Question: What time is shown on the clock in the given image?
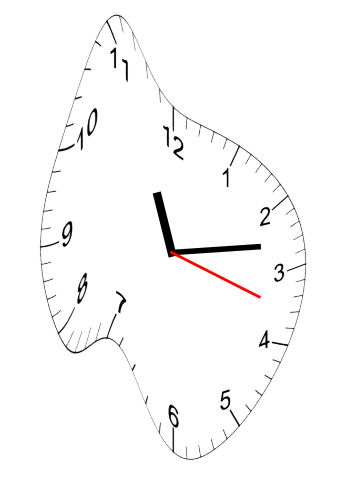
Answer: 11:13:18